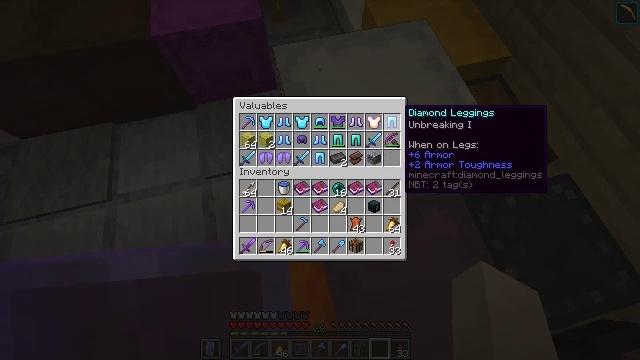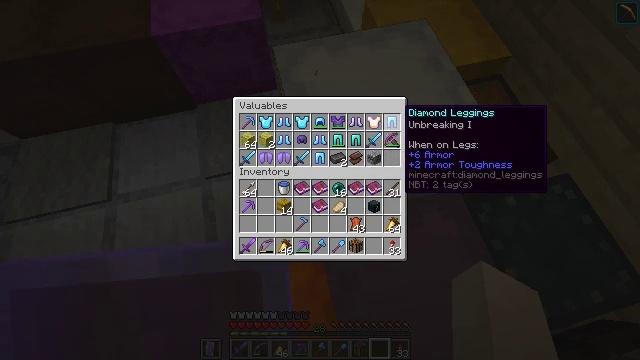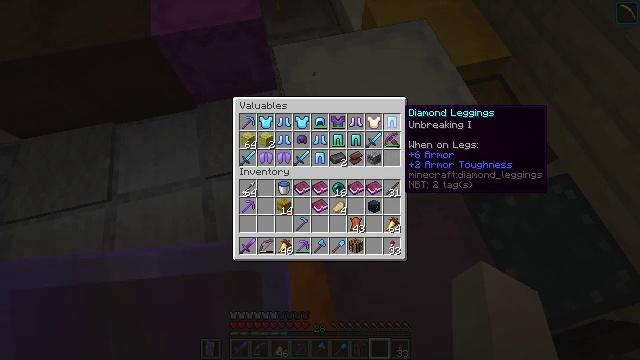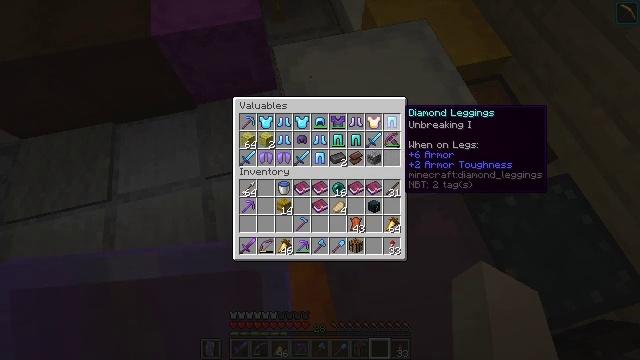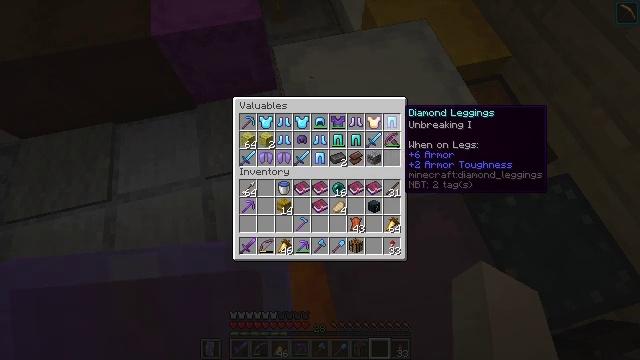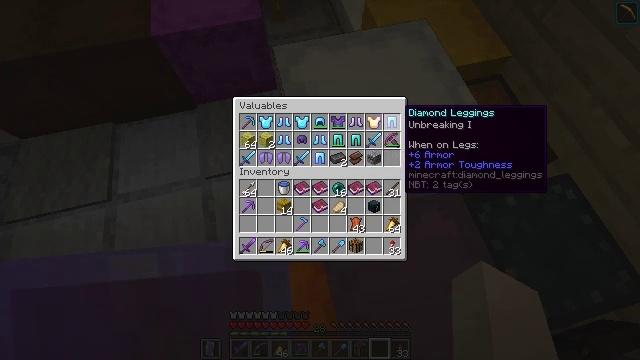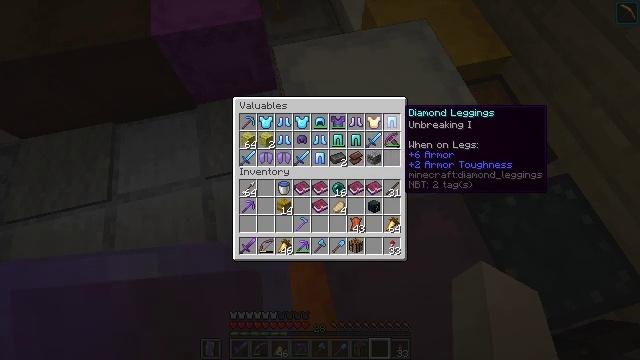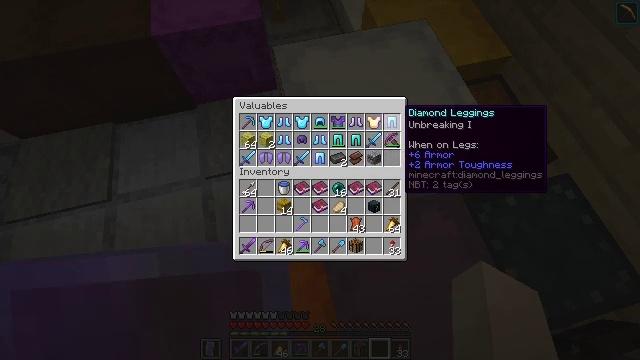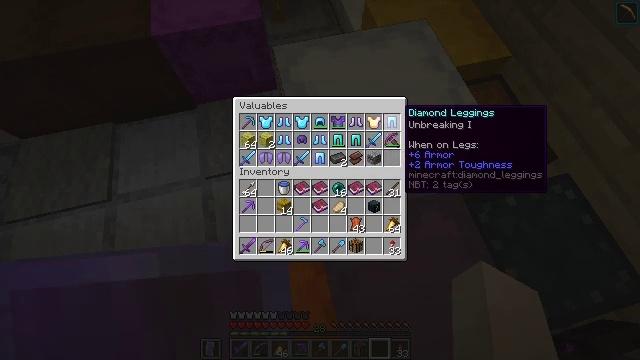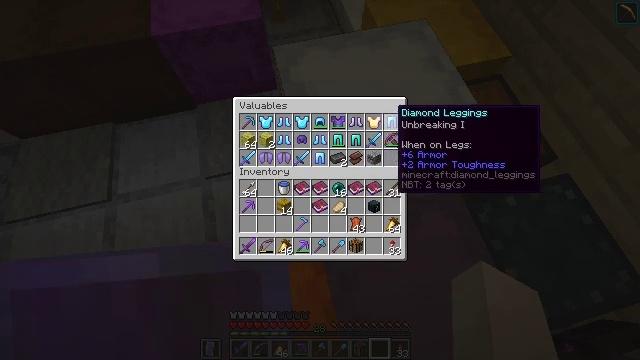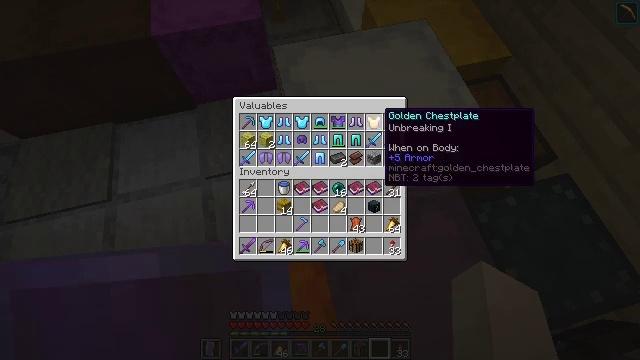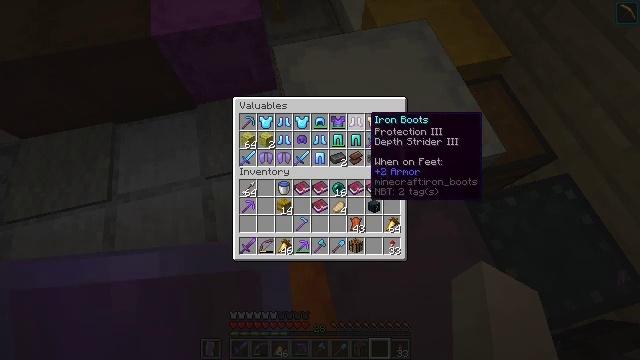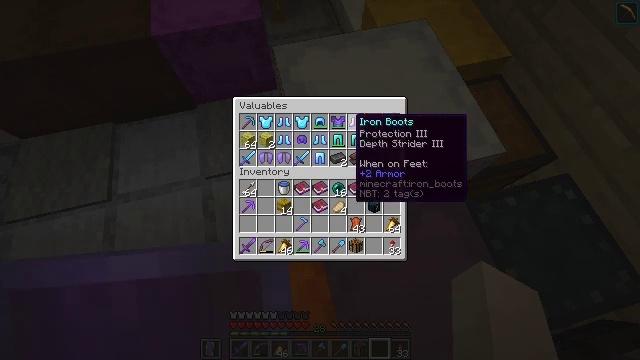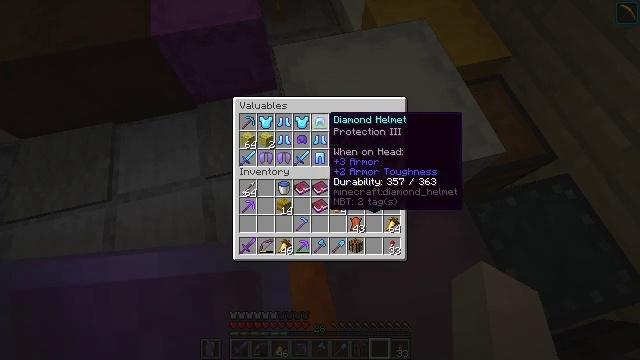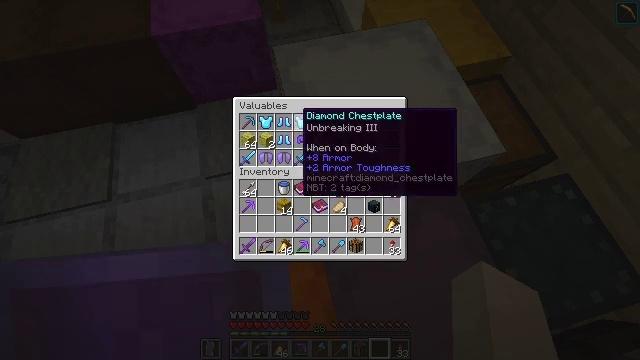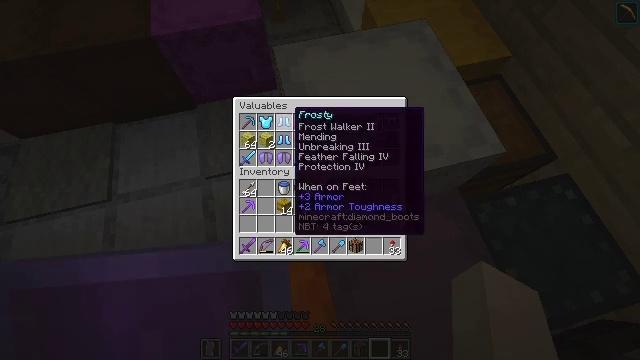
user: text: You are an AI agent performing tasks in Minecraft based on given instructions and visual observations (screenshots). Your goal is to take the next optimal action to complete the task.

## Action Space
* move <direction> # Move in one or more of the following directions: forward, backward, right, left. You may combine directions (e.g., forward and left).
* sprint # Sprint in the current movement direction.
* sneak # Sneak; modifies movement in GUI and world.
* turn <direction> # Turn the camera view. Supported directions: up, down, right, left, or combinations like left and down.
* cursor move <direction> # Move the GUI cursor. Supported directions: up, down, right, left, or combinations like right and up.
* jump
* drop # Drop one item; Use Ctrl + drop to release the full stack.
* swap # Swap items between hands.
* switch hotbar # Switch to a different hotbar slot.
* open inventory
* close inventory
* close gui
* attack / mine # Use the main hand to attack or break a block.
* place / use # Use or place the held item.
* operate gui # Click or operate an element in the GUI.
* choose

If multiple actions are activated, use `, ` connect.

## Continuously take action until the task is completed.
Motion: motion action
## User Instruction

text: Grab the white shulker box for your inventory.
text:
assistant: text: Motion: no_op
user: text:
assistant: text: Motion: no_op
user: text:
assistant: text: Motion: no_op
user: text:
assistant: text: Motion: no_op
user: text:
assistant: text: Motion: no_op
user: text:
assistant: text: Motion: no_op
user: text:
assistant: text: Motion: no_op
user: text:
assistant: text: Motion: no_op
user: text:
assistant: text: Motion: no_op
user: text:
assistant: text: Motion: cursor move left
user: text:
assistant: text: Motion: cursor move left
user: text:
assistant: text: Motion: cursor move left
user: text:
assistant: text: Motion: cursor move left
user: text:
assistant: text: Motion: cursor move left
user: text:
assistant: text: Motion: cursor move left
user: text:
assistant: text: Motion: no_op
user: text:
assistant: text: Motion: no_op
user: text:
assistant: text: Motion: no_op
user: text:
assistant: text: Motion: no_op
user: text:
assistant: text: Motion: no_op
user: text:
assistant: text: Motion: no_op
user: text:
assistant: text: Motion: no_op
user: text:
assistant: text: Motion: no_op
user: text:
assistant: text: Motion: no_op
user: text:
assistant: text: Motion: no_op
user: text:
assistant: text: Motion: no_op
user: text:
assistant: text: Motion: no_op
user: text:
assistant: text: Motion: no_op
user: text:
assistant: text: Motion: no_op
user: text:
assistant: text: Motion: no_op